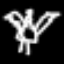
Label: angel